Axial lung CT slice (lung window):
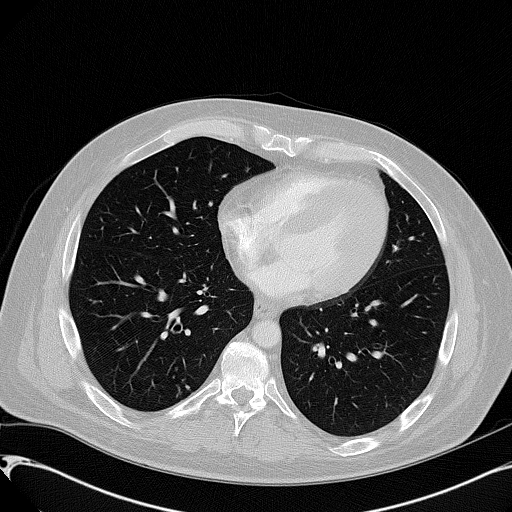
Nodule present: no